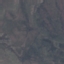
Label: HerbaceousVegetation